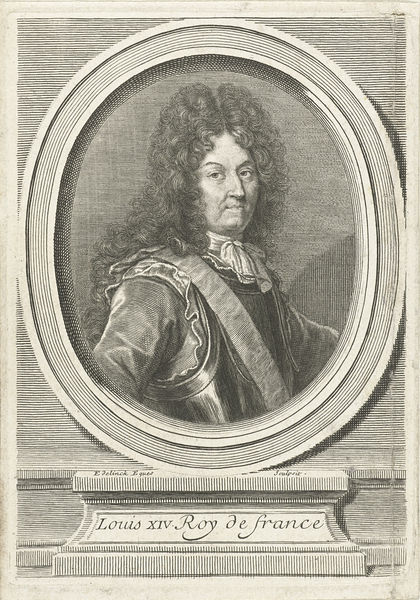
Titel: Portret van Lodewijk XIV
Künstler: Gerard Edelinck
Standort: Amsterdam
Institution: Rijksmuseum
Schlagwörter: mann, mund, nase, zeichnung, schleife, augen, rahmen, sockel, porträt, haare, locken, schulter, oval, schärpe, schrift, französisch, könig, druck, franzose, louis, france, schift, roy, 14, 16